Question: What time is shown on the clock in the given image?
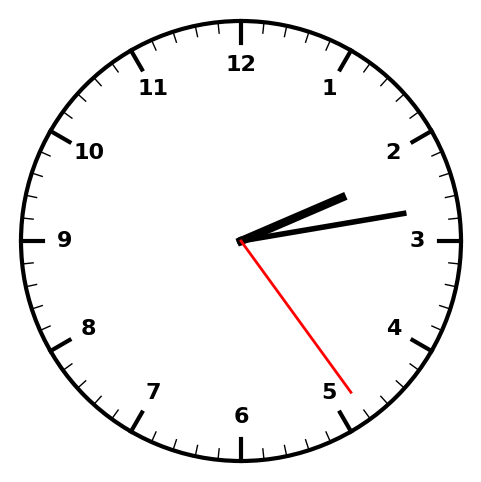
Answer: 02:13:24